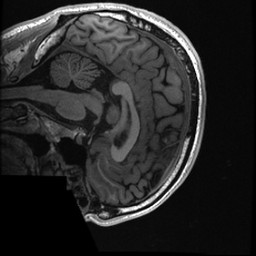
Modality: T1w
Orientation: sagittal
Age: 30
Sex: male